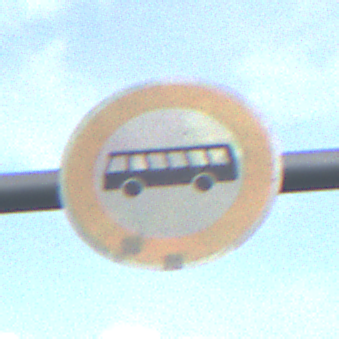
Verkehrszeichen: VerbotKraftomnibusse
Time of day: MorningAfternoon
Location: Outdoor (Suburban)
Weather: PartlyCloudy
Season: NotSpecified
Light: Natural